Question: I am trying to plot two different regression lines (with the formula: salary = beta0 + beta1spending + beta3*(spending*D3) + w) into one scatter plot by deviding the data I have into two subsets as seen in the following code:
'''
salary = data$salary
spending = data$spending
D1 = data$North
D2 = data$South
D3 = data$West
subsetWest = subset(data, D3 == 1)
subsetRest = subset(data, D3 == 0)
abab = lm(salary ~ 1 + spending + 1*spending, data=subsetWest) #red line
caca = lm(salary ~ 0 + spending + 0*spending, data=subsetRest) #blue line
plot(spending,salary)
points(subsetWest$spending, subsetWest$salary, pch=25, col = "red")
points(subsetRest$spending, subsetRest$salary, pch=10, col = "blue")
abline(abab, col = "red")
abline(caca, col = "blue")
'''
This is a sample of my data table:

And this is the plot I get when running the code:
[enter image description here][2] [2]: https://i.stack.imgur.com/It8ai.png
My problem is that the intercept for my second regression is wrong, in fact I do not even get an intercept when looking at the summary, unlike with the first regression.
Does anybody see where my problem is or does anybody know an alternative way of plotting the two regression lines?
Help would be much appreciated. Thank you very much!
This is the whole table:
'''
structure(list(salary = c(39166L, 40526L, 40650L, 53600L, 58940L,
53220L, 61356L, 54340L, 51706L, 49000L, 48548L, 54340L, 60336L,
53050L, 54720L, 43380L, 43948L, 41632L, 36190L, 41878L, 45288L,
49248L, 54372L, 67980L, 46764L, 41254L, 45590L, 43140L, 44160L,
44500L, 41880L, 43600L, 45868L, 36886L, 39076L, 40920L, 42838L,
50320L, 44964L, 41938L, 54448L, 51784L, 45288L, 49280L, 44682L,
51220L, 52030L, 51576L, 58264L, 51690L), spending = c(6692L,
6228L, 7108L, 9284L, 9338L, 9776L, 11420L, 11072L, 8336L, 7094L,
6318L, 7242L, 7564L, 8494L, 7964L, 7136L, 6310L, 6118L, 5934L,
6570L, 7828L, 9034L, 8698L, 10040L, 7188L, 5642L, 6732L, 5840L,
5960L, 7462L, 5706L, 5066L, 5458L, 4610L, 5284L, 6248L, 5504L,
6858L, 7894L, 5018L, 10880L, 8084L, 6804L, 5658L, 4594L, 5864L,
7410L, 8246L, 7216L, 7532L), North = c(1L, 1L, 1L, 1L, 1L, 1L,
1L, 1L, 1L, 1L, 1L, 1L, 1L, 1L, 1L, 1L, 1L, 1L, 1L, 1L, 1L, 0L,
0L, 0L, 0L, 0L, 0L, 0L, 0L, 0L, 0L, 0L, 0L, 0L, 0L, 0L, 0L, 0L,
0L, 0L, 0L, 0L, 0L, 0L, 0L, 0L, 0L, 0L, 0L, 0L), South = c(0L,
0L, 0L, 0L, 0L, 0L, 0L, 0L, 0L, 0L, 0L, 0L, 0L, 0L, 0L, 0L, 0L,
0L, 0L, 0L, 0L, 1L, 1L, 1L, 1L, 1L, 1L, 1L, 1L, 1L, 1L, 1L, 1L,
1L, 1L, 1L, 1L, 1L, 0L, 0L, 0L, 0L, 0L, 0L, 0L, 0L, 0L, 0L, 0L,
0L), West = c(0L, 0L, 0L, 0L, 0L, 0L, 0L, 0L, 0L, 0L, 0L, 0L,
0L, 0L, 0L, 0L, 0L, 0L, 0L, 0L, 0L, 0L, 0L, 0L, 0L, 0L, 0L, 0L,
0L, 0L, 0L, 0L, 0L, 0L, 0L, 0L, 0L, 0L, 1L, 1L, 1L, 1L, 1L, 1L,
1L, 1L, 1L, 1L, 1L, 1L)), class = "data.frame", row.names = c(NA,
-50L))
'''
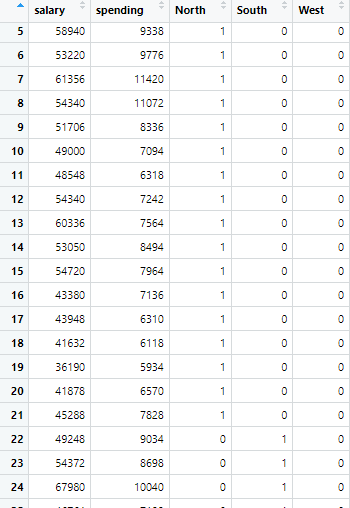
Answer: > My problem is that the intercept for my second regression is wrong, in fact I do not even get an intercept when looking at the summary, unlike with the first regression.
That is because your second model specifies no intercept, since you use '... ~ 0 + ...'
Also, your first model doesn't make sense because it includes 'spending' twice. The second entry for 'spending' will be ignored by 'lm'